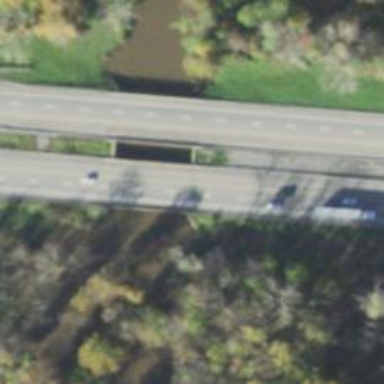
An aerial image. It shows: Bridge over motorway.